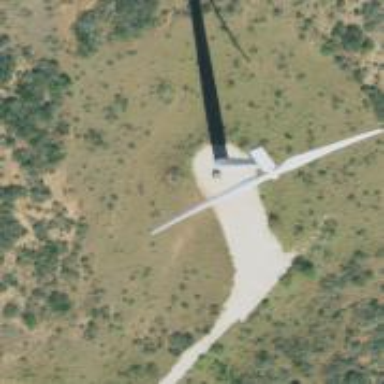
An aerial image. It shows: Wind generator using wind turbines of horizontal axis.